I will show an image sequence of human cooking. I have annotated the images with numbered circles. Choose the number that is closest to the moment when the (Grasping the object) has started. You are a five-time world champion in this game. Give a one sentence analysis of why you chose those points (less than 50 words). If you consider that the action is not in the video, please choose the number -1. Provide your answer at the end in a json file of this format: {"points": []}
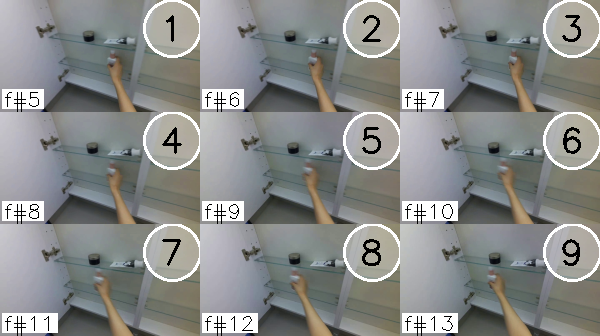
Frame 1 shows the clearest moment of hand-object contact.
{"points": [1]}